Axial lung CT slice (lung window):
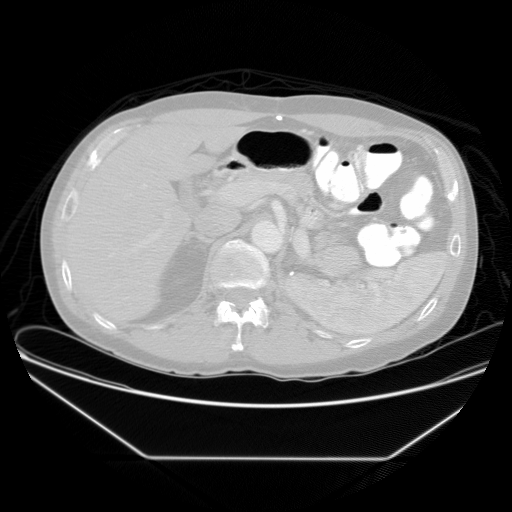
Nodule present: no